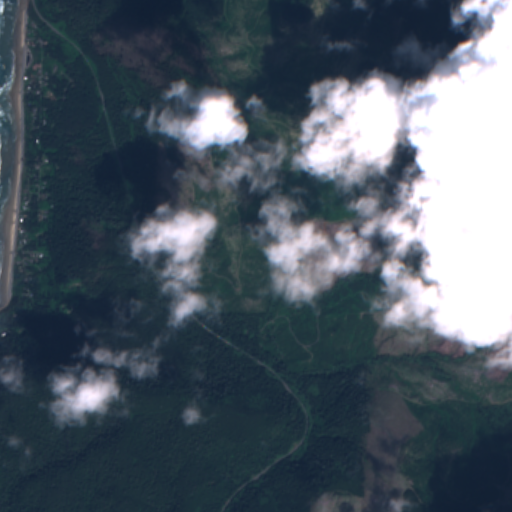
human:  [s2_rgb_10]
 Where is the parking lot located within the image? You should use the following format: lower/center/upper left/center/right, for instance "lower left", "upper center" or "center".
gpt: The parking lot is located in the upper left of the image.
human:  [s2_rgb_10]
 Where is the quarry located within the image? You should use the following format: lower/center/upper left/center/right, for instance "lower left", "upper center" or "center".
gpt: The quarry is located in the upper center of the image.
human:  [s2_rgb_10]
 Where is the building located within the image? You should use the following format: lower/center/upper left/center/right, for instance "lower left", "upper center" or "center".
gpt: The building is located in the upper left of the image.
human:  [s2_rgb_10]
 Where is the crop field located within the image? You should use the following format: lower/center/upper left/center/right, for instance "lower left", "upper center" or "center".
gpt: There is no crop field in the image.